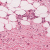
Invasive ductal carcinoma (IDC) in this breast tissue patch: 1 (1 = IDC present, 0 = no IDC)